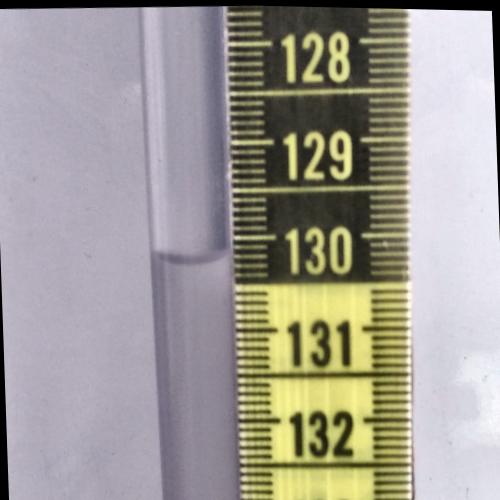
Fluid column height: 130.2 cm